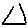
Label: triangle